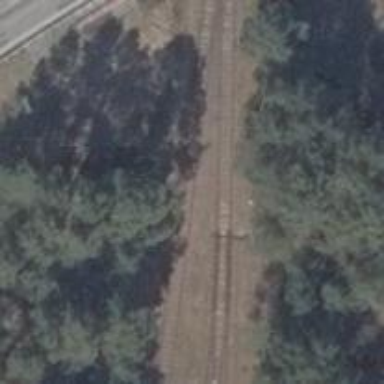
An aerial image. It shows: Railway switch with the turnout on the right side.